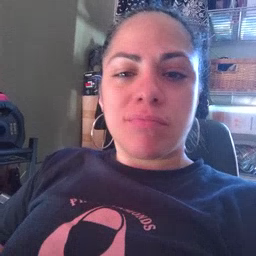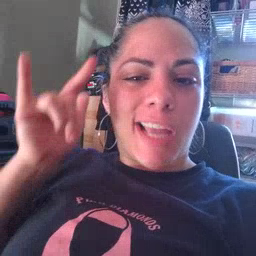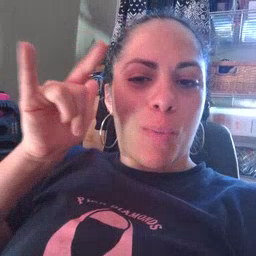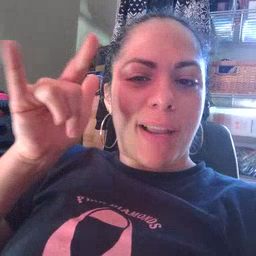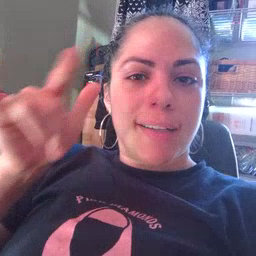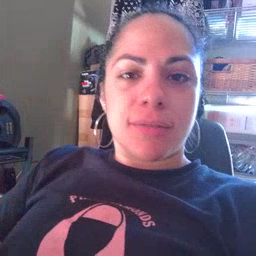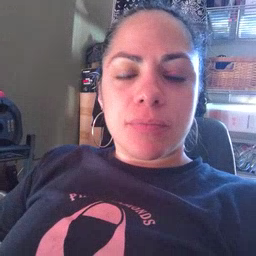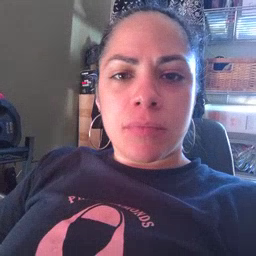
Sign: airplane